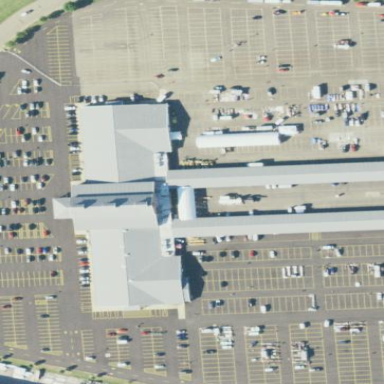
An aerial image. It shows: Parking area.